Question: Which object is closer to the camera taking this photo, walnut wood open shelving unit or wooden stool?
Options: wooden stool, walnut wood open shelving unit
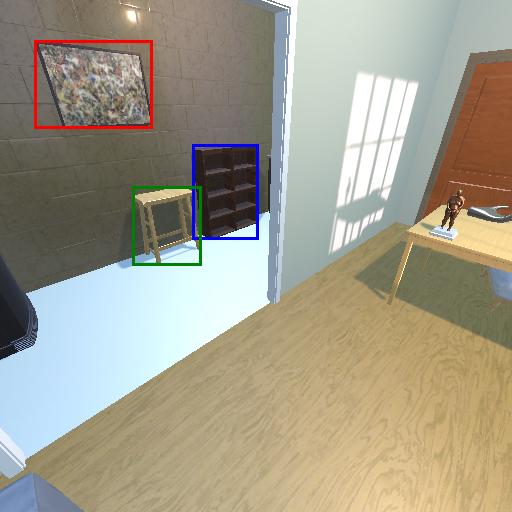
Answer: wooden stool